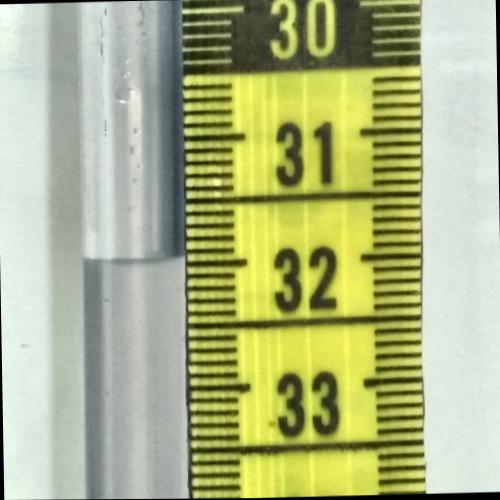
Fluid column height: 31.9 cm